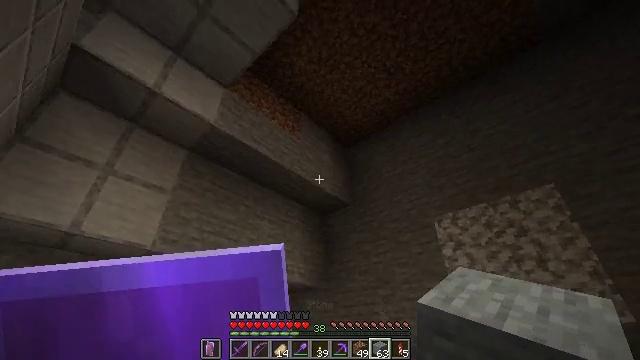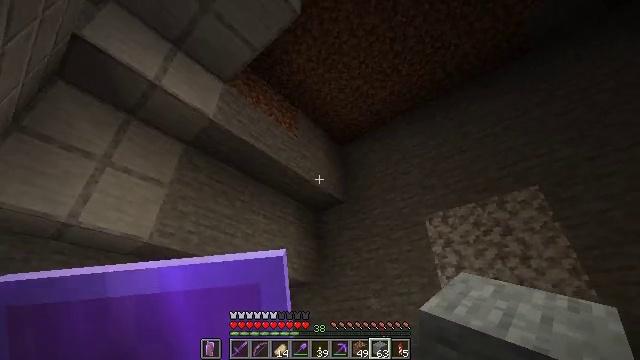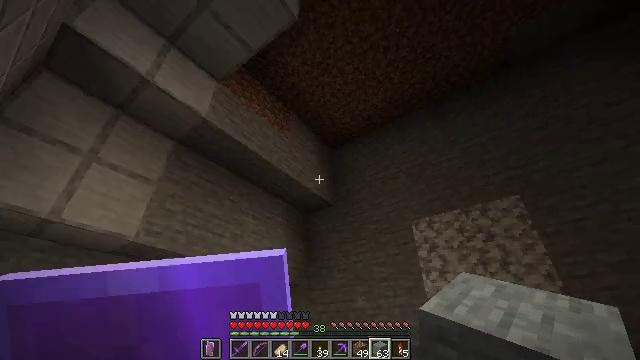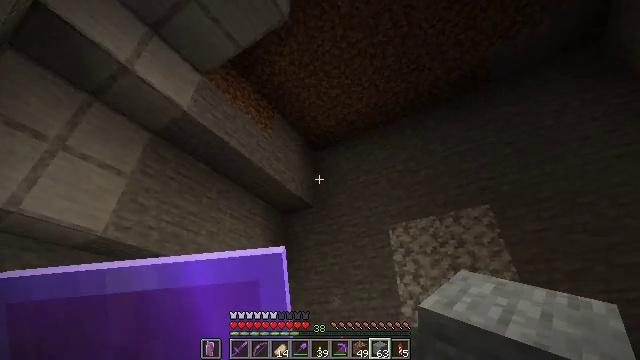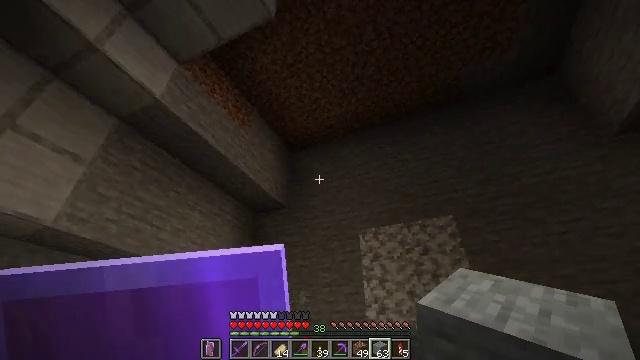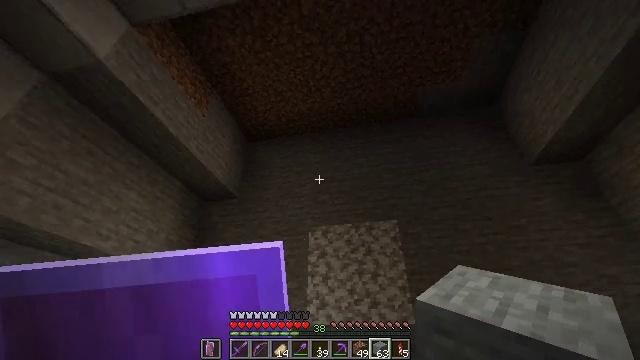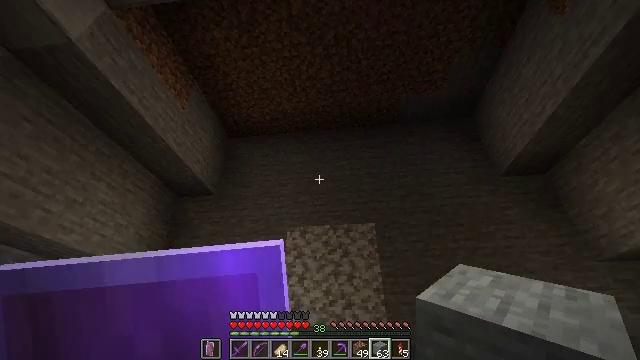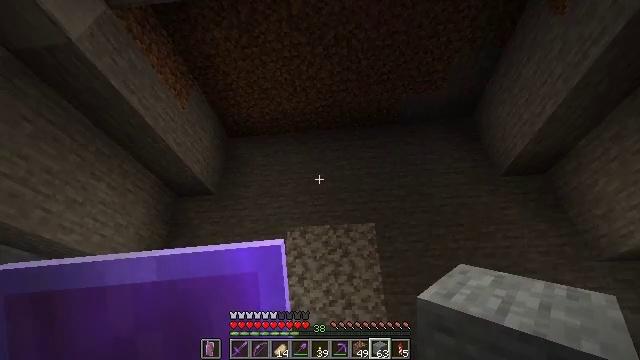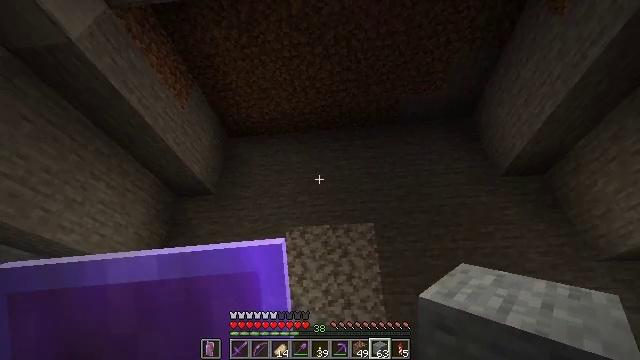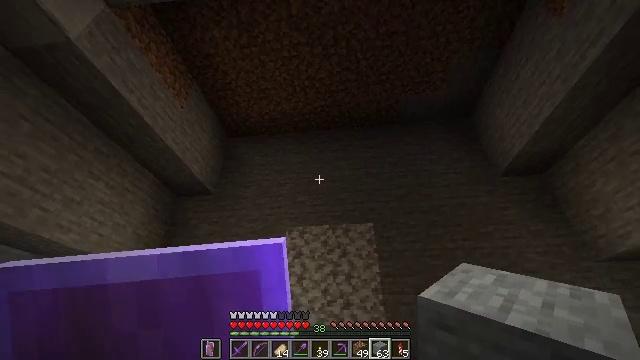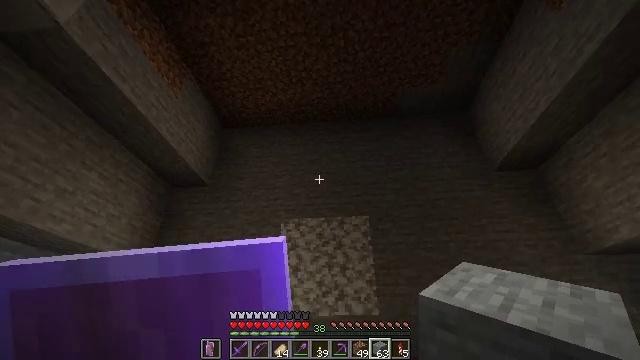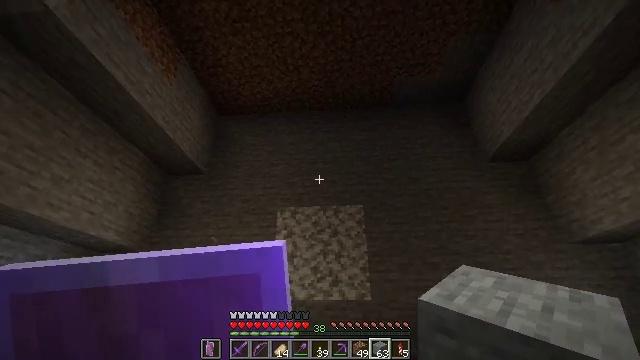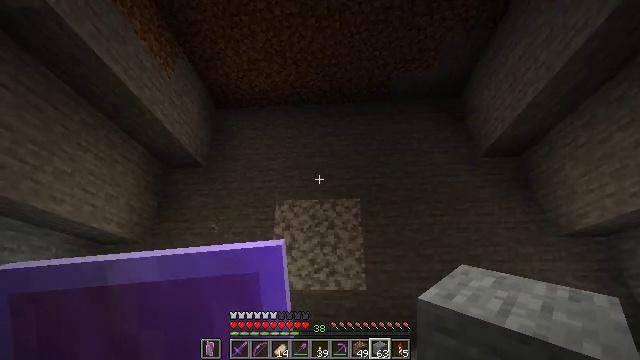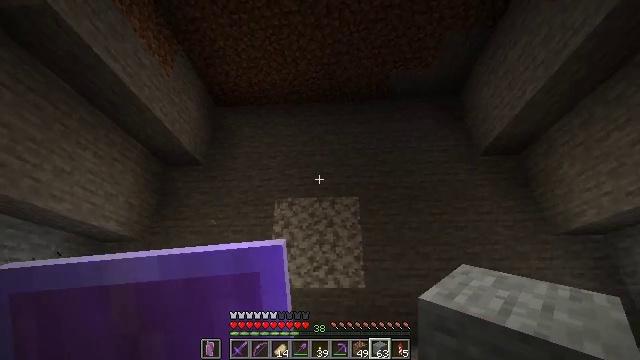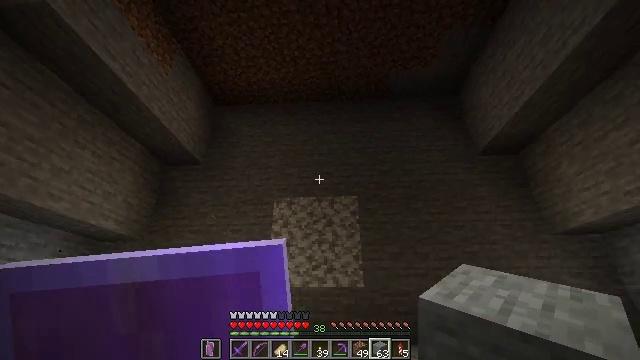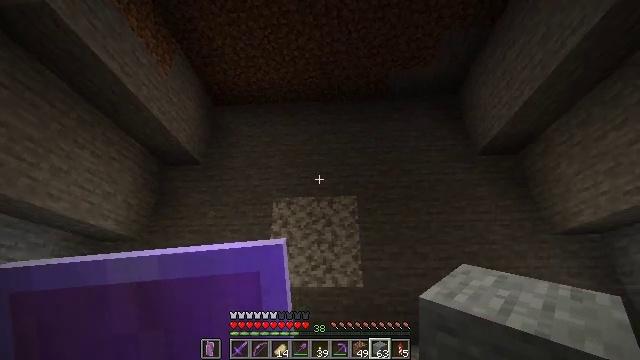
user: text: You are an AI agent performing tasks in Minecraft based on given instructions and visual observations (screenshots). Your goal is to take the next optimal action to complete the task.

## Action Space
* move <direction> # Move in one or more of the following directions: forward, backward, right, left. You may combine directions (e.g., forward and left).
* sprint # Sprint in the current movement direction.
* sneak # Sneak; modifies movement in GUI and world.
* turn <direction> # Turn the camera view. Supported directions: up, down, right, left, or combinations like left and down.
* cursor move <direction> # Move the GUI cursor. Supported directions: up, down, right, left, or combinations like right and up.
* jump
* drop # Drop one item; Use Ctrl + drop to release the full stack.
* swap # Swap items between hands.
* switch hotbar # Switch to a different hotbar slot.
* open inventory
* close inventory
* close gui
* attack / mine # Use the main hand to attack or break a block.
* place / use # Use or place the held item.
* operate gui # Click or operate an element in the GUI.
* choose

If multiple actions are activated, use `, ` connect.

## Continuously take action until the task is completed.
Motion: motion action
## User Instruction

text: Dig up the stone with a tool.
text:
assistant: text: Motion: turn right
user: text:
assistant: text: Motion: turn right
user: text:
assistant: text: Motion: turn right
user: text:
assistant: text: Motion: turn right
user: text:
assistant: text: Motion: turn right
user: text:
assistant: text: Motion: turn right
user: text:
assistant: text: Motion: no_op
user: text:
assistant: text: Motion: no_op
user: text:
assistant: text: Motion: no_op
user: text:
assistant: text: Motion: turn right and down
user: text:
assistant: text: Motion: move back, turn right and down
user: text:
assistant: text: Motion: move back, turn down
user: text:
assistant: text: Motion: move back
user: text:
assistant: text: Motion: move back
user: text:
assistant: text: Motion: move back
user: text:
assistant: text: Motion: move back
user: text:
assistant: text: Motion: turn right and down
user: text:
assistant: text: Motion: turn right and down
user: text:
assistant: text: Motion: turn right and down
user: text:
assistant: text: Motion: turn down
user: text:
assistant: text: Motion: turn down
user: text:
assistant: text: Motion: no_op
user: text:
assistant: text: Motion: no_op
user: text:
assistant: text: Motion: no_op
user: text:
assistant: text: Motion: no_op
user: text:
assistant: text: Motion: no_op
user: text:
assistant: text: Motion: no_op
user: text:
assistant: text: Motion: no_op
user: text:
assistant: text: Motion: no_op
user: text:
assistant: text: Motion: no_op